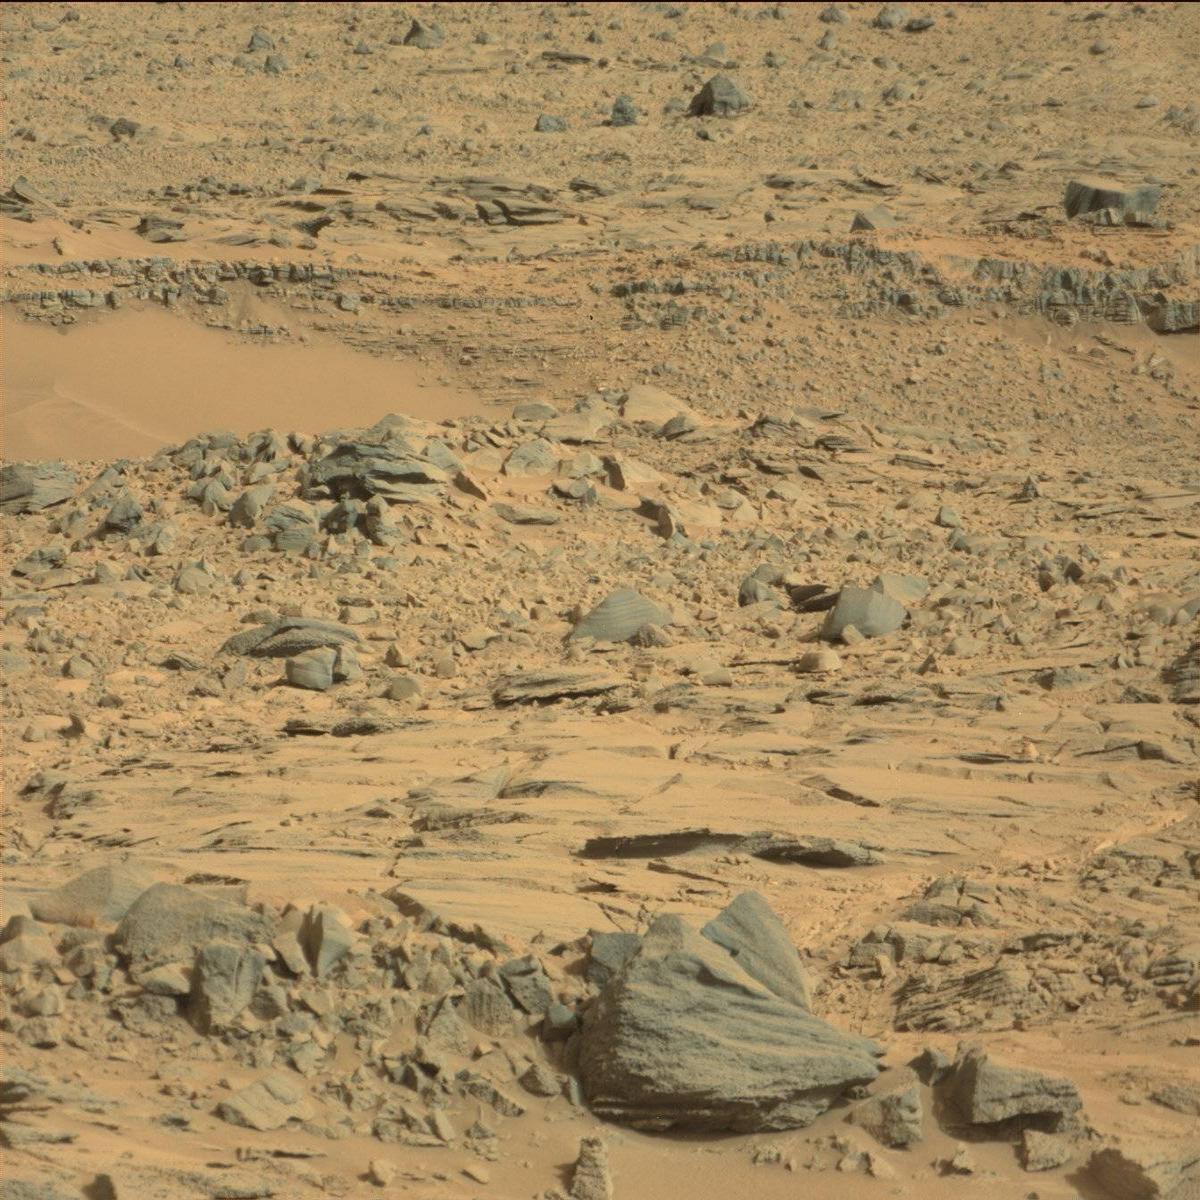
Terrain classes present: Bedrock, Sand / Soil